Question: I am trying to create dynamic UITextViewController for my iOS application.So from my ApplicationViewController I am trying to get the TextView.
Textview is coming properly but the input cursor for my UITextView in coming down.How to get the blue input cursor from the top?

# TextViewController.m
'''
+(UITextField *)prepareUITextView
{
UITextView *uiTextView= [[UITextView alloc] initWithFrame:CGRectMake(
10, 80, 300, 100)];
uiTextView.layer.borderWidth = 1.0;
uiTextView.layer.cornerRadius = 8;
uiTextView.font = [UIFont systemFontOfSize:15];
uiTextView.autocorrectionType = UITextAutocorrectionTypeNo;
uiTextView.keyboardType = UIKeyboardTypeDefault;
uiTextView.returnKeyType = UIReturnKeyDone;
[uiTextView becomeFirstResponder];
uiTextView.selectedRange = NSMakeRange(0, 0);
return uiTextView;
}
'''
# ApplicationViewController.m
'''
[self.view addSubview:[TextViewController prepareUITextView]];
'''
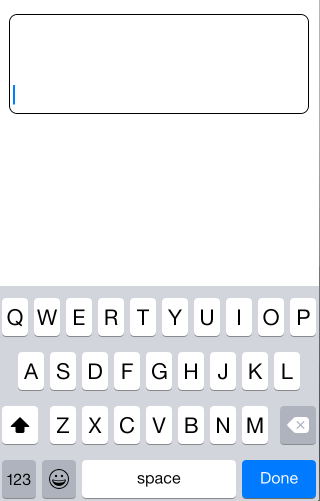
Answer: Try this code
'''
uiTextView.contentInset = UIEdgeInsetsMake(-7.0,0.0,0,0.0);
'''
Adjust the Top value the way you want. this will solve your issue.